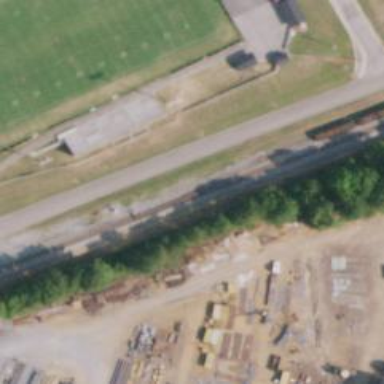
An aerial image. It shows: Railway siding for service.